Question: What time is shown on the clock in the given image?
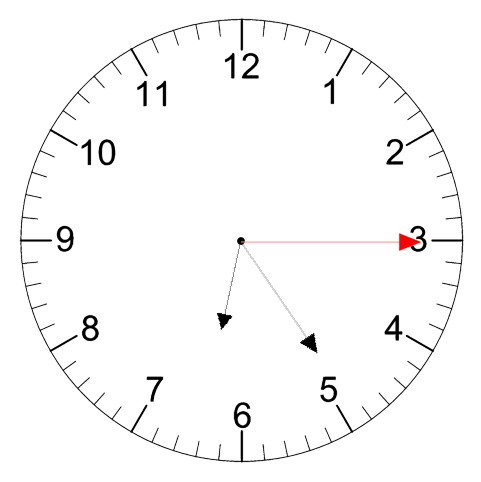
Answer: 06:24:15